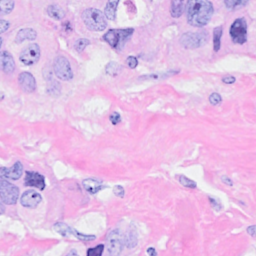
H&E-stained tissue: Breast